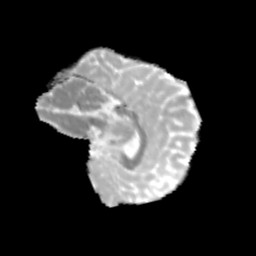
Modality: MD
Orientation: sagittal
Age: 9
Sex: female
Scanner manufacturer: siemens
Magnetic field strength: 3 T
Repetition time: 3.8 s
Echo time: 0.07 s